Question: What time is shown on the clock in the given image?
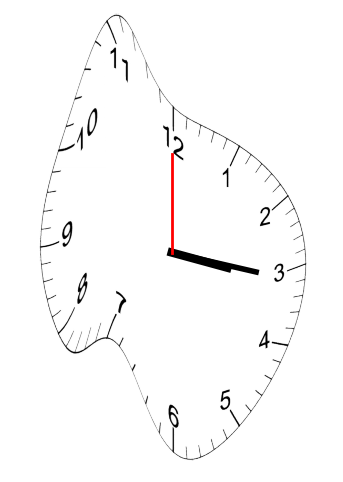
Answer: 03:16:00